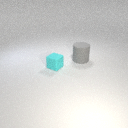
large gray rubber cylinder behind small cyan rubber cube